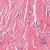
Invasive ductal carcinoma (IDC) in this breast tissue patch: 0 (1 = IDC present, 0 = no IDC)